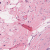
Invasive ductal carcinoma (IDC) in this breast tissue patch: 0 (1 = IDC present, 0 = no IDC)